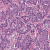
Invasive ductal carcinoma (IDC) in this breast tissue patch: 1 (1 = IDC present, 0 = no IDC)